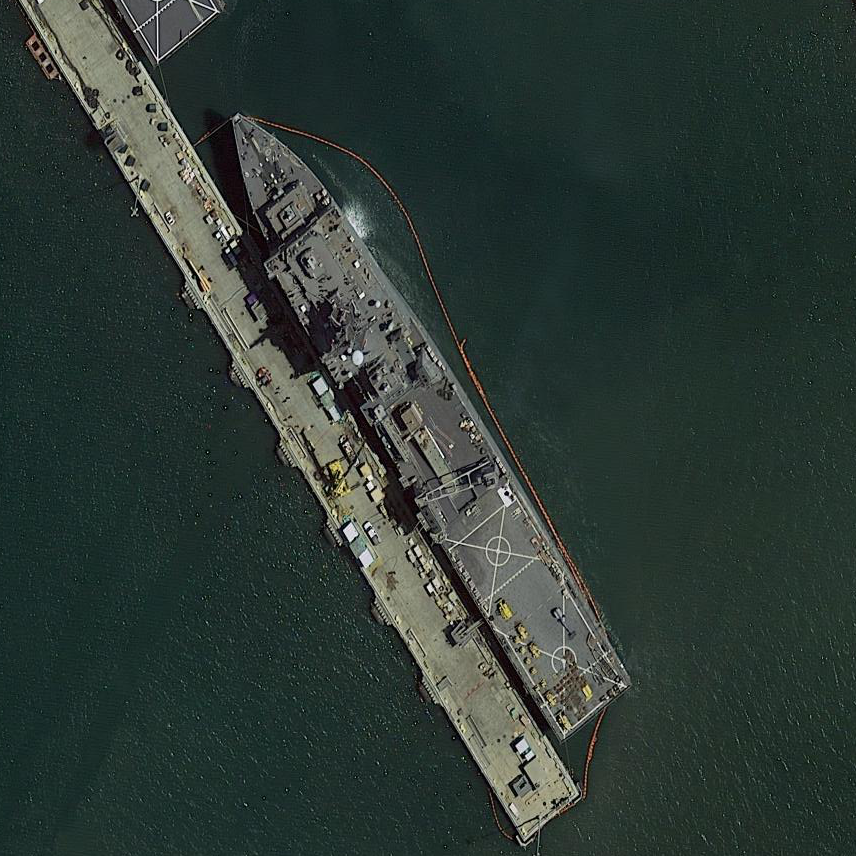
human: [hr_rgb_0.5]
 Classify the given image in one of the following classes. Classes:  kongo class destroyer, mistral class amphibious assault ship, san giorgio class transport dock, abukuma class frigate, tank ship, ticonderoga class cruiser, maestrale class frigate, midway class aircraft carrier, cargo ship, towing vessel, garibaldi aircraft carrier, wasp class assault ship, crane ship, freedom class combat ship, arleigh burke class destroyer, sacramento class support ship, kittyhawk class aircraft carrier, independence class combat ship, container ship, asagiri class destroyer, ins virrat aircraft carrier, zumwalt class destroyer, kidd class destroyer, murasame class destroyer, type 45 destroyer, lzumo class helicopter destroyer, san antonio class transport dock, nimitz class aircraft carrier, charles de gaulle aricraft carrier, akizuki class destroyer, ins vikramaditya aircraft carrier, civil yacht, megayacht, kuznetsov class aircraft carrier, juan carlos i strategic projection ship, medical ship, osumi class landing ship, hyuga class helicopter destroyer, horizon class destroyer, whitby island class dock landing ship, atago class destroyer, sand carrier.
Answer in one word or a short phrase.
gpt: Whitby Island class dock landing ship